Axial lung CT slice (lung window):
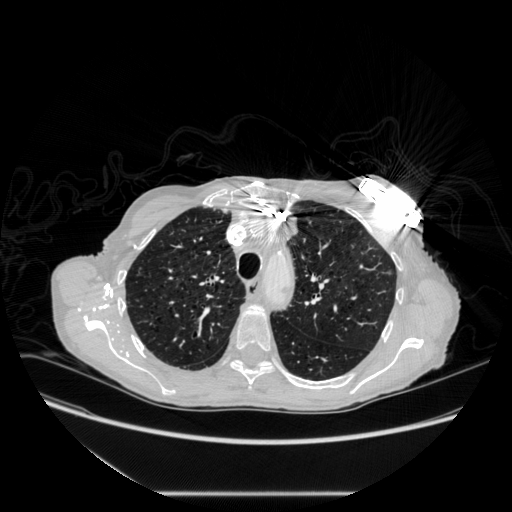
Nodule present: no